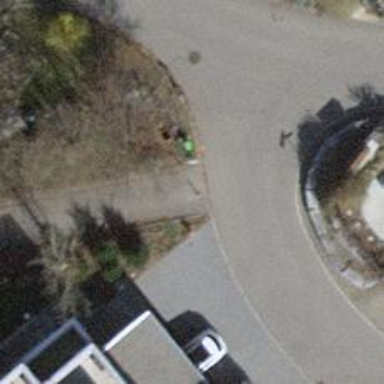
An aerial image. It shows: Bollard.